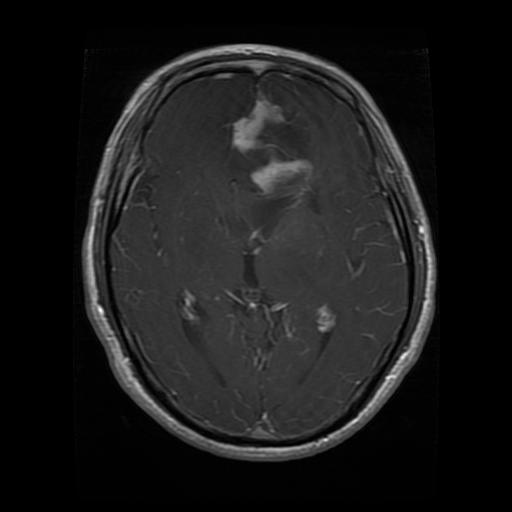
Label: glioma